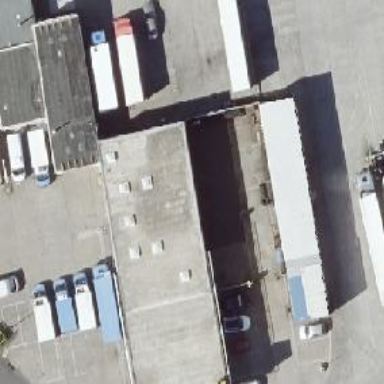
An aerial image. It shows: Building that is tyre shop.